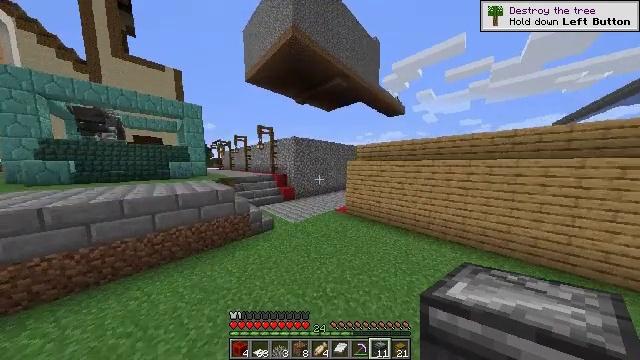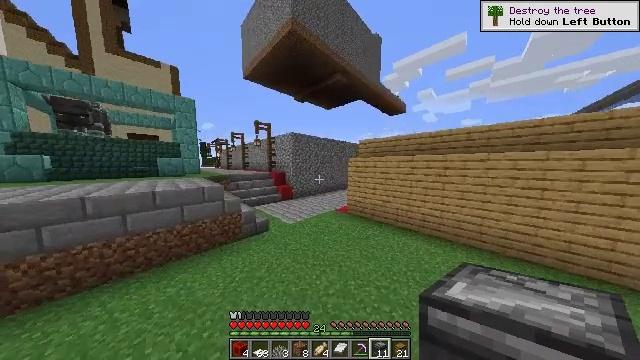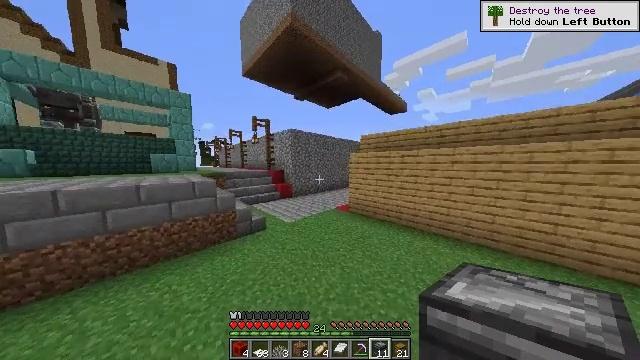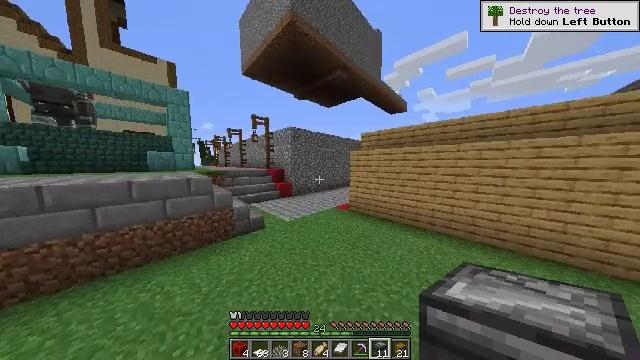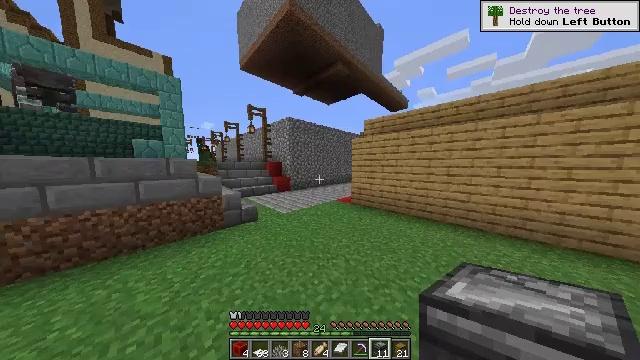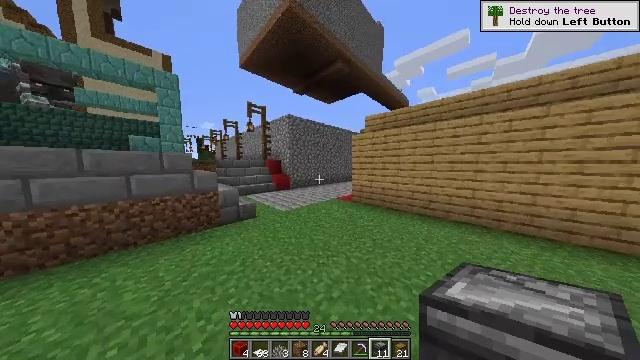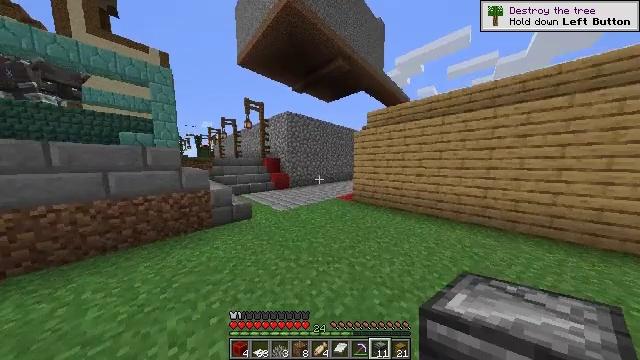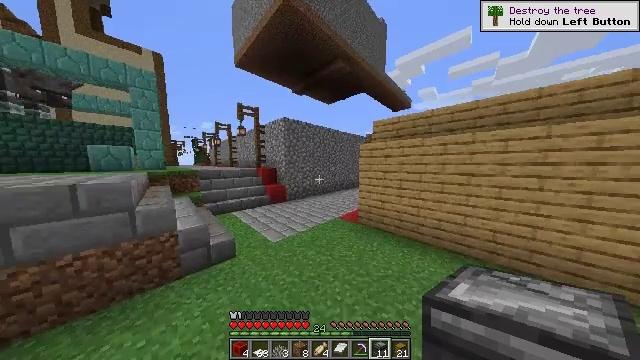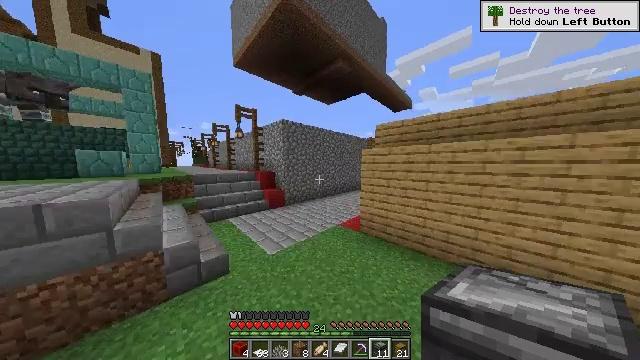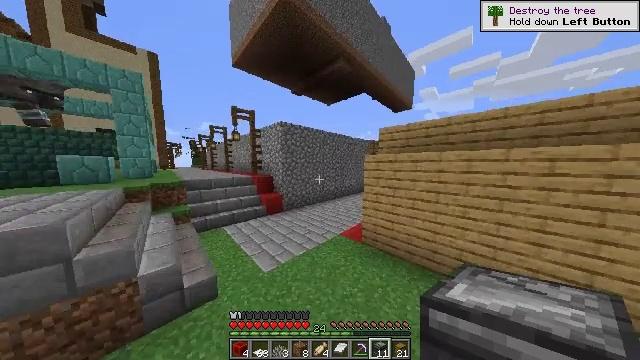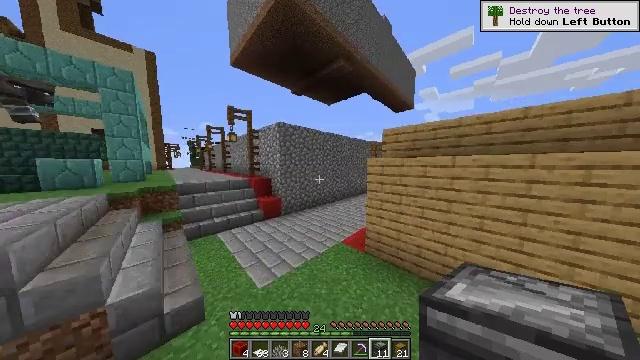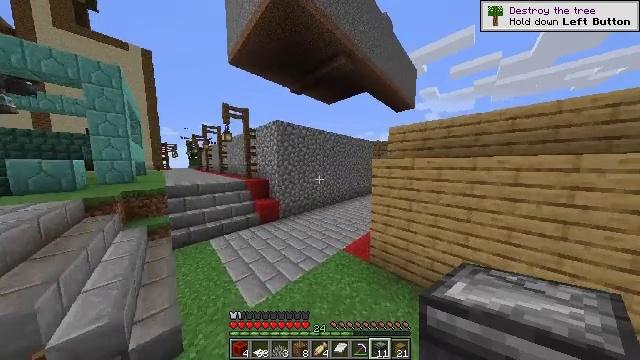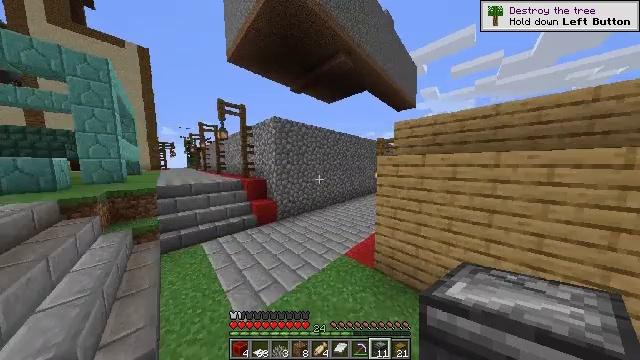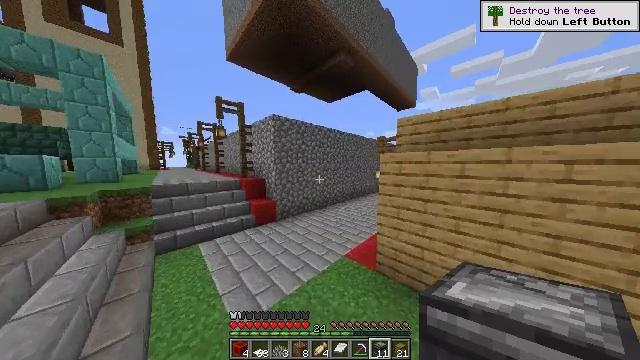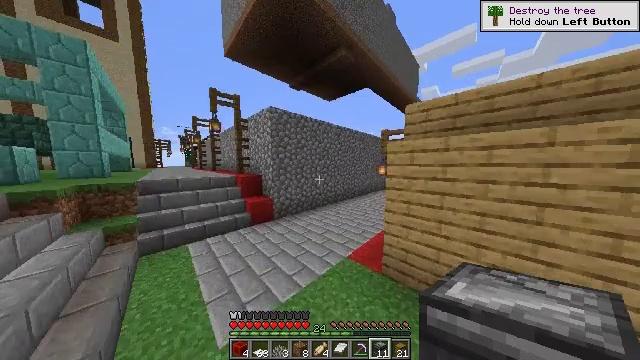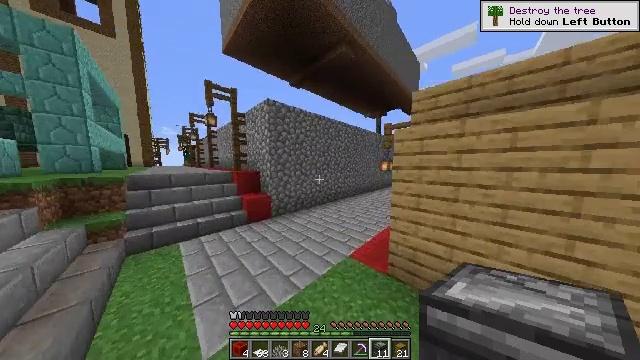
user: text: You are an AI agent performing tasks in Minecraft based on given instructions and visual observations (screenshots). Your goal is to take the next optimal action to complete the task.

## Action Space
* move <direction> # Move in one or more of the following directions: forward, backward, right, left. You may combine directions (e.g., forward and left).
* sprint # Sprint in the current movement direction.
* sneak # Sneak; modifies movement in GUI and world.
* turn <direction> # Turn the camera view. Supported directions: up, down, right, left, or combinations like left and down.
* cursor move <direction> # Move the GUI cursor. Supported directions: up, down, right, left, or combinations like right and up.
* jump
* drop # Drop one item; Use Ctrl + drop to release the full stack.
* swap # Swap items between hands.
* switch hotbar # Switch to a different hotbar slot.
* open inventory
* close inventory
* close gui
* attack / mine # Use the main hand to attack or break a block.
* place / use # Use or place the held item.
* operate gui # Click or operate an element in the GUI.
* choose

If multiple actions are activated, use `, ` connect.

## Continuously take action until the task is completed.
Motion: motion action
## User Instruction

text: Get redstone by crafting with appropriate materials.
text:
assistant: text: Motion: move forward, jump
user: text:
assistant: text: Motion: move forward, jump
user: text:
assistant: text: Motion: move forward, jump
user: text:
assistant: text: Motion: move forward, jump
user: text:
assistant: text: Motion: move forward, jump
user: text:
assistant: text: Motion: move forward, jump
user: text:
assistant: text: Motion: move forward, jump
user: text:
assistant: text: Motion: move forward, jump
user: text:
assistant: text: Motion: move forward, jump
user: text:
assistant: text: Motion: move forward, jump
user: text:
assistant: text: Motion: move forward, jump
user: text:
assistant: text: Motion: move forward, jump
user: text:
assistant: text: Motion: move forward, jump
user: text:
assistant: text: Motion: move forward, jump
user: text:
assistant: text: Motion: move forward, jump
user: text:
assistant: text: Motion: move forward and move left, jump
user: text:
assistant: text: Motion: move forward and move left, turn right and down, jump
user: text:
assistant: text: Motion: move forward, turn right, jump
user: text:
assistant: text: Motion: move forward, turn right, jump
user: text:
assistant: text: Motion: move forward, turn right, jump
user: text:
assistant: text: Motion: move forward, turn right, jump
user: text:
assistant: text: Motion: move forward, turn right, jump
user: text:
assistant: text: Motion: move forward, jump
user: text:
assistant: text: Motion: move forward and move left, jump
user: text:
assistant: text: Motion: move forward and move left, turn right, jump
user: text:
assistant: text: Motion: move forward and move left, turn right, jump
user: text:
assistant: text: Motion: move forward, turn right, jump
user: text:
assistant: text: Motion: move forward, turn right, jump
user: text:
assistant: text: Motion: move forward, turn right, jump
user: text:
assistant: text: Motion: move forward, turn right, jump